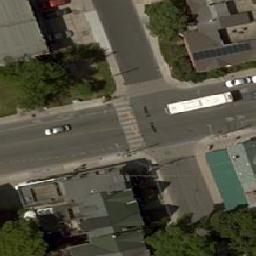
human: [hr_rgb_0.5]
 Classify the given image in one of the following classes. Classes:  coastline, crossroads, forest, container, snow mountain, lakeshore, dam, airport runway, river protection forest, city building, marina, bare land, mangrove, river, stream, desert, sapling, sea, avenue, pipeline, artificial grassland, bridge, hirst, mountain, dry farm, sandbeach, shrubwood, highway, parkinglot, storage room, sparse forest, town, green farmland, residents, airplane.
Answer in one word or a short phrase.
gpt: crossroads